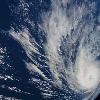
Label: cloud